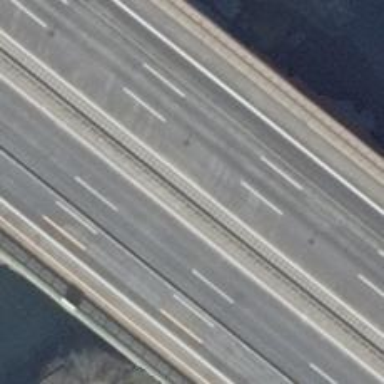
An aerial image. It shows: There is bridge in the image.